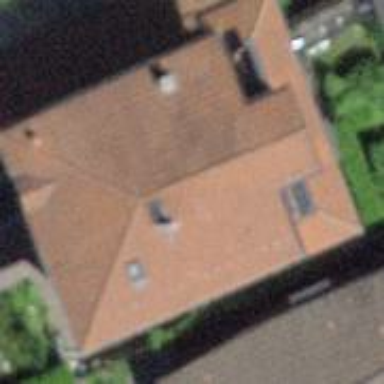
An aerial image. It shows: Detached building with hipped roof shape.